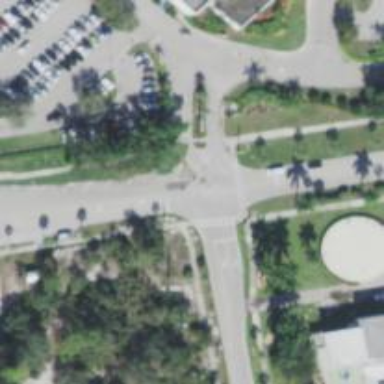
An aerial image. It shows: Asphalt footway with zebra crossing.